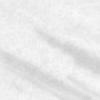
Label: change